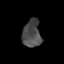
Tissue: skin
Cell type: Epithelial cells
Senescence score: 0.2606
Nuclear area (px): 492
Mean DAPI intensity: 75.15